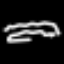
Label: squiggle